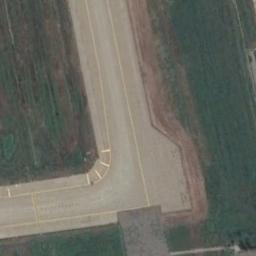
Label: runway